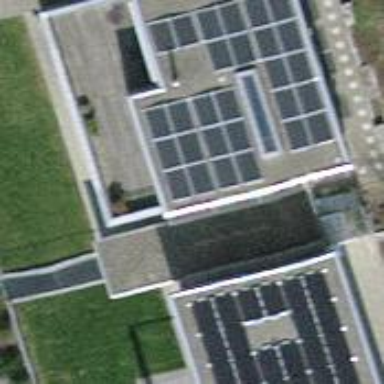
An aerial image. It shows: Small solar photovoltaic panel generator installed on roof.